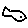
Label: fish